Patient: sex F, age 38
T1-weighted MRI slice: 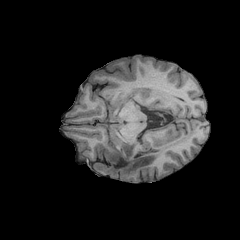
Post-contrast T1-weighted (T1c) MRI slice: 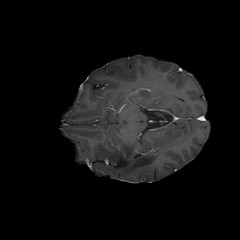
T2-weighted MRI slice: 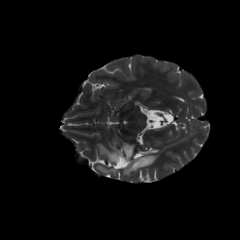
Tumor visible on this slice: yes
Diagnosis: Astrocytoma, IDH-mutant
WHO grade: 3